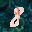
Label: 8